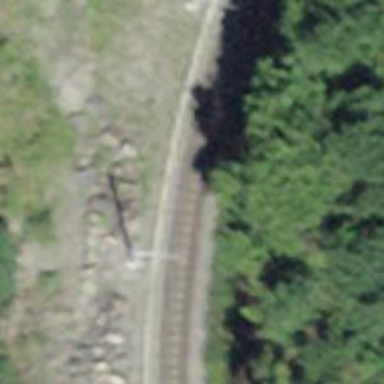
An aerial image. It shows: Narrow-gauge railway track with 1 electrified contact line.